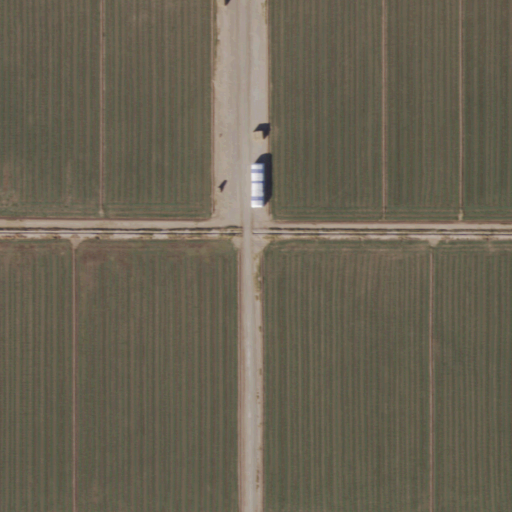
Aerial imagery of plain(s) in Arizona named Spears Lake containing only cultivated crops